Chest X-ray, PA view. Patient: 49 years old, sex F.
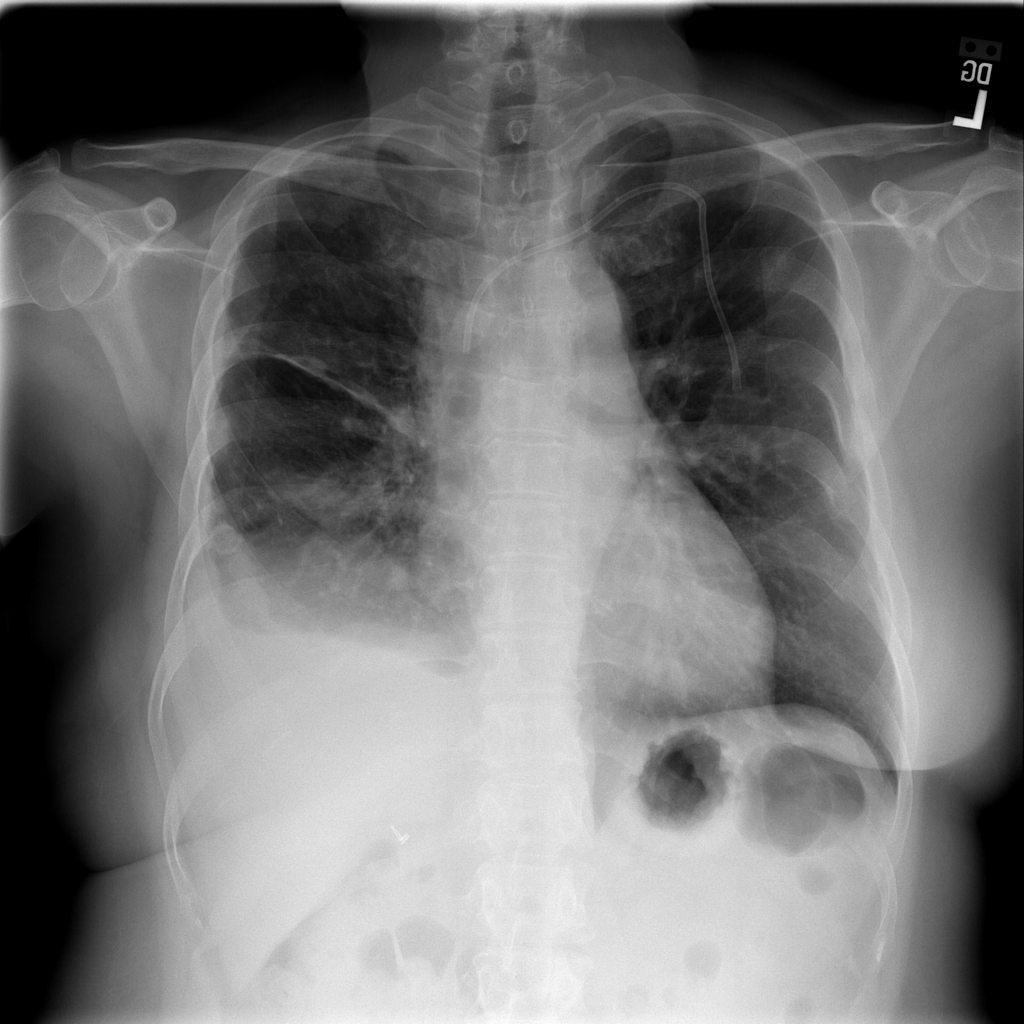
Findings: Effusion, Pleural_Thickening